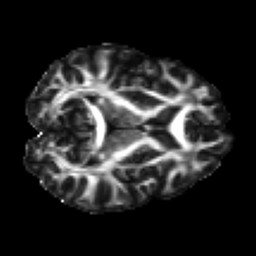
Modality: FA
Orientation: axial
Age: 27
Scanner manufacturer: siemens
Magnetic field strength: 3 T
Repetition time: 4.52 s
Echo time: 0.084 s